Question: I'm trying to add text labels to certain data points with xCharts. For every point that has a "name" property I want a label near the point with the "name" value as text. This picture shows what I want:

And here is the data set:
'''
var data = {
"xScale": "time",
"yScale": "linear",
"type": "line",
"main": [{
"className": ".pizza",
"data": [{
"x": "2012-11-05",
"y": 1
}, {
"x": "2012-11-06",
"y": 6
}, {
"x": "2012-11-07",
"y": 13,
"name": "Name 1"
}, {
"x": "2012-11-08",
"y": -3
}, {
"x": "2012-11-09",
"y": -4
}, {
"x": "2012-11-10",
"y": 9,
"name": "Name 2"
}, {
"x": "2012-11-11",
"y": 6
}]
}]
};
'''
From what I understand this kind of customization is not supported out of the box in xCharts and must be done with d3 and I'm guessing it something along the lines as described in the documentation about <URL>. But I'm a complete newbie on d3 so I can't figure out how to create something useful.
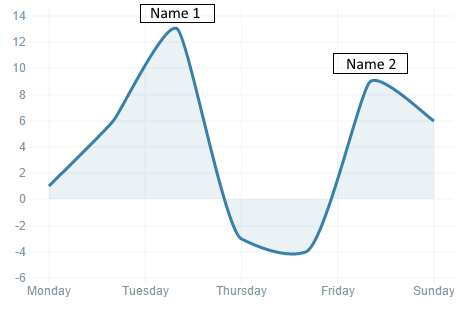
Answer: How many plotting libraries are there built on top of 'd3'?
I studied there documentation and this is the best I can come up with:
'''
var lineDot = xChart.getVis('line-dotted');
var myVis = {
enter: function(self, storage, className, data) {
lineDot.enter.apply(this, arguments);
// Do your custom actions here
self._g.append('g')
.selectAll('.myText')
.data(data[0].data)
.enter()
.append('text')
.attr('x', function(d,i){
return self.xScale(d.x);
})
.attr('y', function(d,i){
return self.yScale(d.y);
})
.text(function(d,i){
return d.name;
})
},
update: function(self, storage, timing) {
lineDot.update.apply(this, arguments);
// Do your custom actions here
},
exit: function(self, storage, timing) {
lineDot.exit.apply(this, arguments);
// Do your custom actions here
},
destroy: function(self, storage, timing) {
lineDot.destroy.apply(this, arguments);
// Do your custom actions here
},
};
xChart.setVis('myvis', myVis);
'''
Note, I only coded up the enter. You should probably handle the update case as well.
Example <URL>.